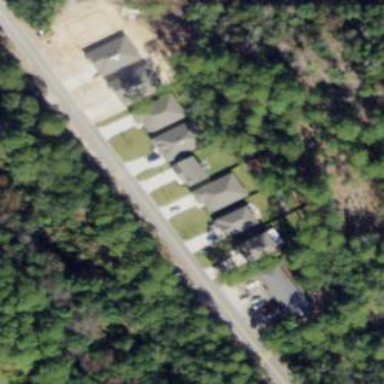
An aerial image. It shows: Residential area composed of single-family homes.